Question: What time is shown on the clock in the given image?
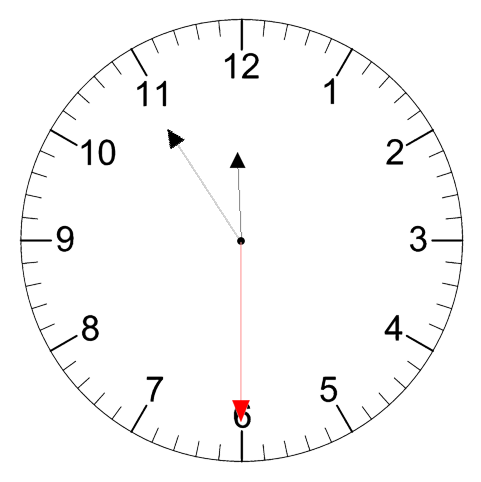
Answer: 11:54:30